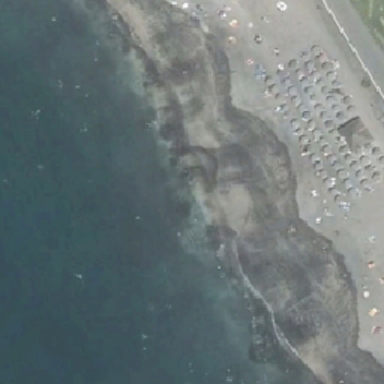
The top of the beach beside the dark blue sea is woven .